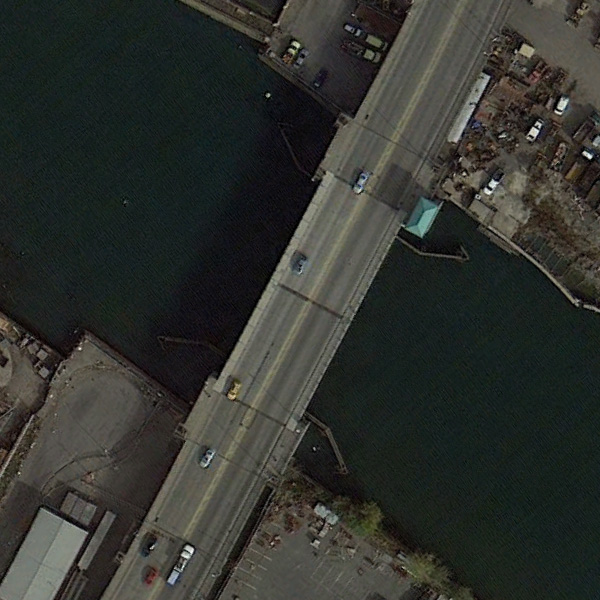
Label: Bridge